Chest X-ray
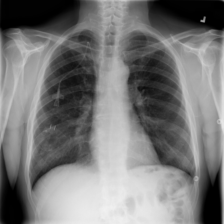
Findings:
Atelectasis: negative
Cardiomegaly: negative
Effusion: negative
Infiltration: negative
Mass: negative
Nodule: negative
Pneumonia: negative
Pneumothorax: negative
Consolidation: negative
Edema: negative
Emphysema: negative
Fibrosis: negative
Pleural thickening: negative
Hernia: negative